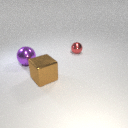
large brown metal cube to the right of large purple metal sphere